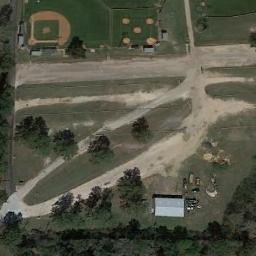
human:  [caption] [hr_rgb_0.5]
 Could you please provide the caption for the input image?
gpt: In the picture there is a baseball field and a parking lot .

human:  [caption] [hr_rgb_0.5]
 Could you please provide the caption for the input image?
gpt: Two baseball diamonds near to the woodland .

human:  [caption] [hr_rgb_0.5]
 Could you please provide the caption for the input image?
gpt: A big baseball diamond and four small baseball diamonds are next to a vacant lot with some trees .

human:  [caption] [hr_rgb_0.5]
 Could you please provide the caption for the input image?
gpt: The baseball diamond is surrounded by roads .

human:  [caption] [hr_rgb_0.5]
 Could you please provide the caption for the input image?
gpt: A baseball diamond on the lawn and some roads beside .